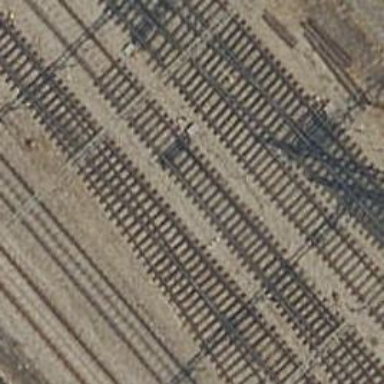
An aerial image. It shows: Railway track with contact line for electrification.